Question: Is there a way to connect two modules port without instantiating a new wire?
little example:
'''
module comparator(max,min,in0,in1);
input[7:0] in0,in1;
output[7:0] max,min;
wire[7:0] in0;
wire[7:0] in1;
wire[7:0] max;
wire[7:0] min;
assign max = (in0>in1) ? in0 : in1;
assign min = (in0<in1) ? in0 : in1;
endmodule
'''
I want to connect 2 comparator modules without using a new wire, is there some kind of implicit connection? i really need a way to do such thing in order to do this net:

there are to many wire between the modules.
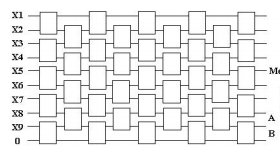
Answer: I'm guessing you want one module that instantiates the module 'comparator' many times in a way that looks like your diagram. You'll need to an array (two dimensional in my solution) were the width controlled by a parameter for the best flexibility. Inside a 'generate' block use 'for-loops' and 'if-else' statements to make the connections. My solution uses slice of an array e.g. '+:'.
This follows IEEE Std (<PHONE>), should also be true for IEEE Std (<PHONE>).
'''
module comparator_list #(parameter int SIZE=10) (input logic [7:0] in [SIZE-1:0], output logic [7:0] out [SIZE-1:0]);
generate
if (SIZE==1) begin : pass_through
always_comb out = in;
end : pass_through
else if (SIZE==2) begin : simple
comparator c0 ( .max(out[0]), .min(out[1]), .in0(in[0]), .in1(in[1]) );
end : simple
else if (SIZE%2==1) begin : odd_list
logic [7:0] in_buf [SIZE:0];
logic [7:0] out_buf [SIZE:0];
always_comb begin : link_in
foreach(in[idx]) in_buf[idx] = in[idx];
in_buf[SIZE] = 8'h00; // force last entry to 'h0 if unasigned, 'h80 if signed
end : link_in
always_comb begin : link_out
foreach(out[idx]) out[idx] = out_buf[idx];
// Note: out_buf[SIZE] is don't care
end : link_out
comparator_list #(SIZE+1) cl (.in(in_buf), .out(out_buf));
end : odd_list
else begin : even_list
logic [(SIZE/2)*8-1:0] top [SIZE+1];
logic [(SIZE/2)*8-1:0] bot [SIZE+1];
for(genvar idx=0; idx<SIZE/2; idx+=1) begin : map
always_comb {top[0][idx*8+:8],bot[0][idx*8+:8]} = {in[2*idx],in[2*idx+1]};
always_comb {out[2*idx],out[2*idx+1]} = {top[SIZE][idx*8+:8],bot[SIZE][idx*8+:8]};
end : map
for(genvar stage=0; stage<SIZE; stage++) begin : link
if(stage%2==0) begin : even
comparator c0[SIZE/2-1:0] (
.max(top[stage+1][0+:(SIZE/2)*8]), .in0(top[stage][0+:(SIZE/2)*8]),
.min(bot[stage+1][0+:(SIZE/2)*8]), .in1(bot[stage][0+:(SIZE/2)*8]) );
end : even
else begin : odd
assign top[stage+1][7:0] = top[stage][7:0];
comparator c1[SIZE/2-2:0] (
.max(bot[stage+1][0+:(SIZE/2-1)*8]),
.min(top[stage+1][8+:(SIZE/2-1)*8]),
.in0(bot[stage][0+:(SIZE/2-1)*8]),
.in1(top[stage][8+:(SIZE/2-1)*8])
);
assign bot[stage+1][(SIZE/2-1)*8+:8] = bot[stage][(SIZE/2-1)*8+:8];
end : odd
end : link
end : even_list
endgenerate
endmodule : comparator_list
'''